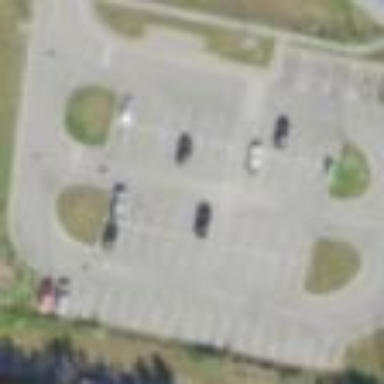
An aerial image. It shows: Parking area with asphalt surface designated for bus park and ride.